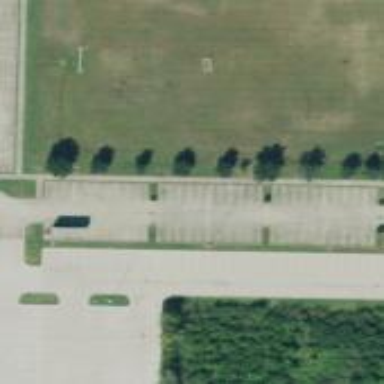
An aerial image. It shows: American football pitch.